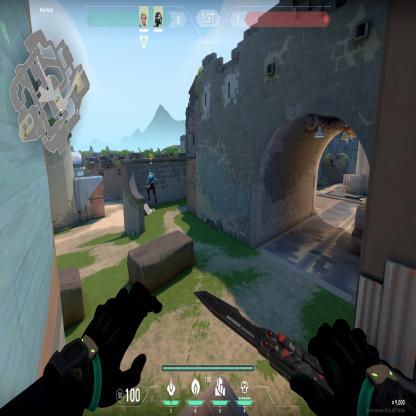
Label: teammate